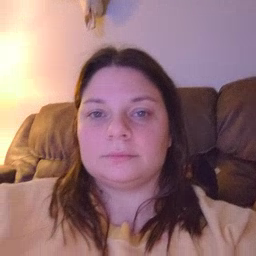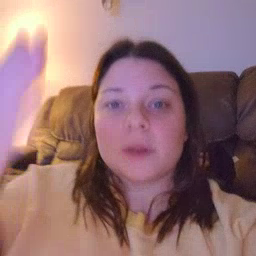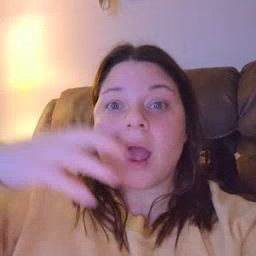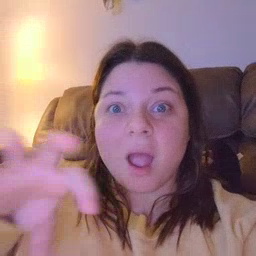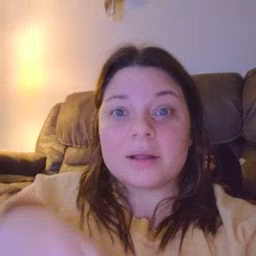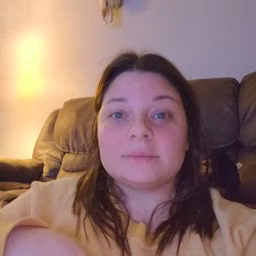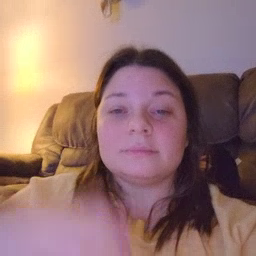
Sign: hot